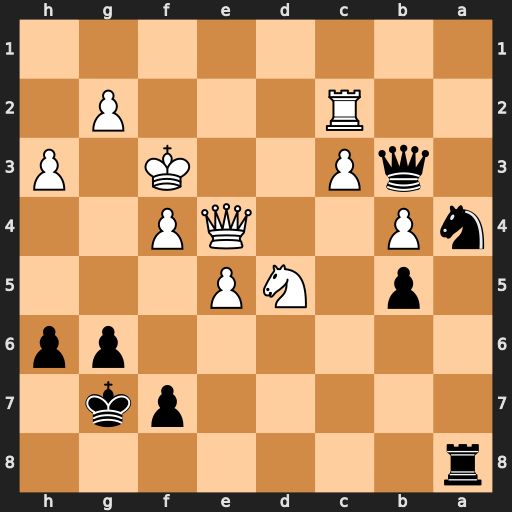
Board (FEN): r7/5pk1/6pp/1p1NP3/nP2QP2/1qP2K1P/2R3P1/8
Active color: b
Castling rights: -
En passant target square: -
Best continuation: Rd8 Ne3 Nxc3 Rxc3 Qxc3